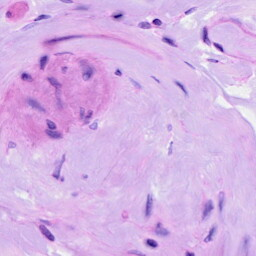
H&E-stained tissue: Ovarian